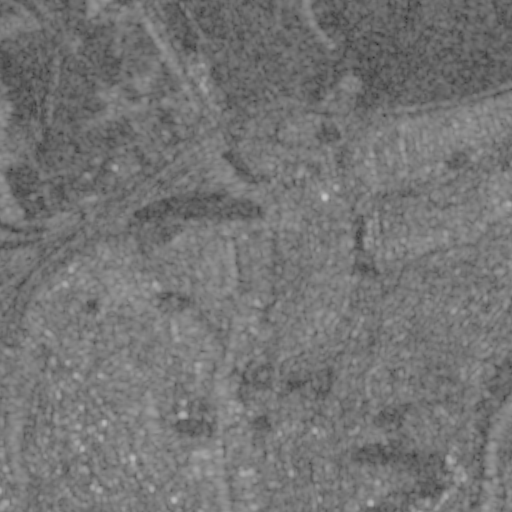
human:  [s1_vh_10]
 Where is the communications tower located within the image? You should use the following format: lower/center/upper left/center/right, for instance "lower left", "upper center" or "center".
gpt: The communications tower is located in the upper center of the image.
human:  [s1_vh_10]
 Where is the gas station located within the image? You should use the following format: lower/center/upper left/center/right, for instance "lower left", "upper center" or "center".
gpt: The gas station is located in the center of the image.
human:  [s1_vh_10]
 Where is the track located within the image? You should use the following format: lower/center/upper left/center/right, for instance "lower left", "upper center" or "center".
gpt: The track is located in the lower center of the image.
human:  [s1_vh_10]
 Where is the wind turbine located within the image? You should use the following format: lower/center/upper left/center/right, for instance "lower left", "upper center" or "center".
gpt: The wind turbine is located in the lower right of the image.
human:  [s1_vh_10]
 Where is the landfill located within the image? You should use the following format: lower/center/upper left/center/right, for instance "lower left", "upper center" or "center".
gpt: There is no landfill in the image.

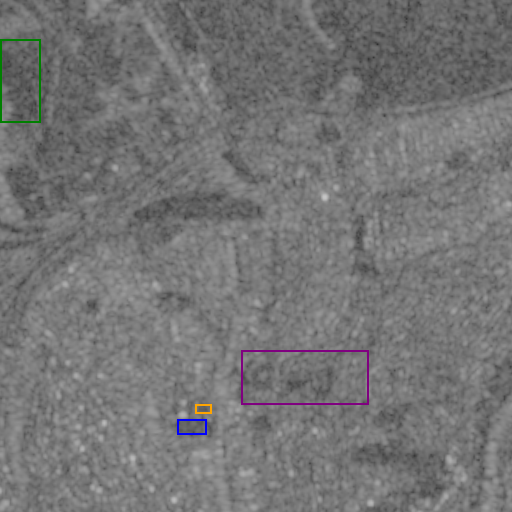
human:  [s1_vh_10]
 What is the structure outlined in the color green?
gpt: The structure outlined in green is a crop field.
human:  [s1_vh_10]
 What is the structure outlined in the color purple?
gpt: The structure outlined in purple is a park.
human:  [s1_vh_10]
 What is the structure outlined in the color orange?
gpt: The structure outlined in orange is a parking lot.
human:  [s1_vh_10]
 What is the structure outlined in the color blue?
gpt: The structure outlined in blue is a track.
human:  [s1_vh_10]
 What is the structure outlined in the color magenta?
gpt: There is no magenta outline.